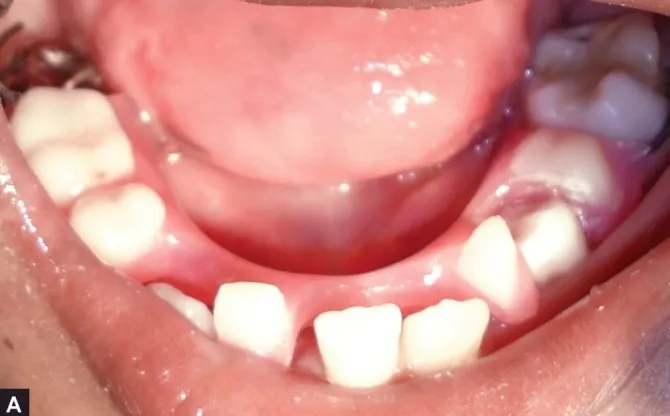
Follow-up after 1 year:. Lower arch.
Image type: medical_photograph (oral_photograph)